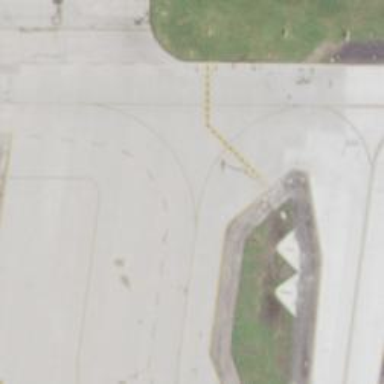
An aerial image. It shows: View of taxiway at the airport.